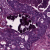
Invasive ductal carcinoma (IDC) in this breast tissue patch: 0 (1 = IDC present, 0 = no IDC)